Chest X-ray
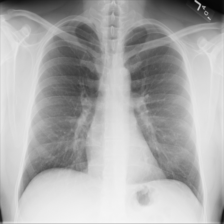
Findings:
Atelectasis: negative
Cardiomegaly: negative
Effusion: negative
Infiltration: negative
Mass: negative
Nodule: negative
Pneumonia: negative
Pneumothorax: negative
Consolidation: negative
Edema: negative
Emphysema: negative
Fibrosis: negative
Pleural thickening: negative
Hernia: negative